Question: What is the restaurant name?
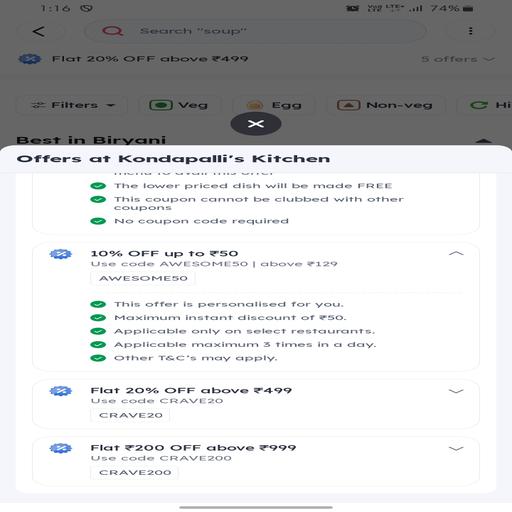
Answer: Kondapalli's Kitchen